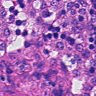
Metastatic tissue present: no